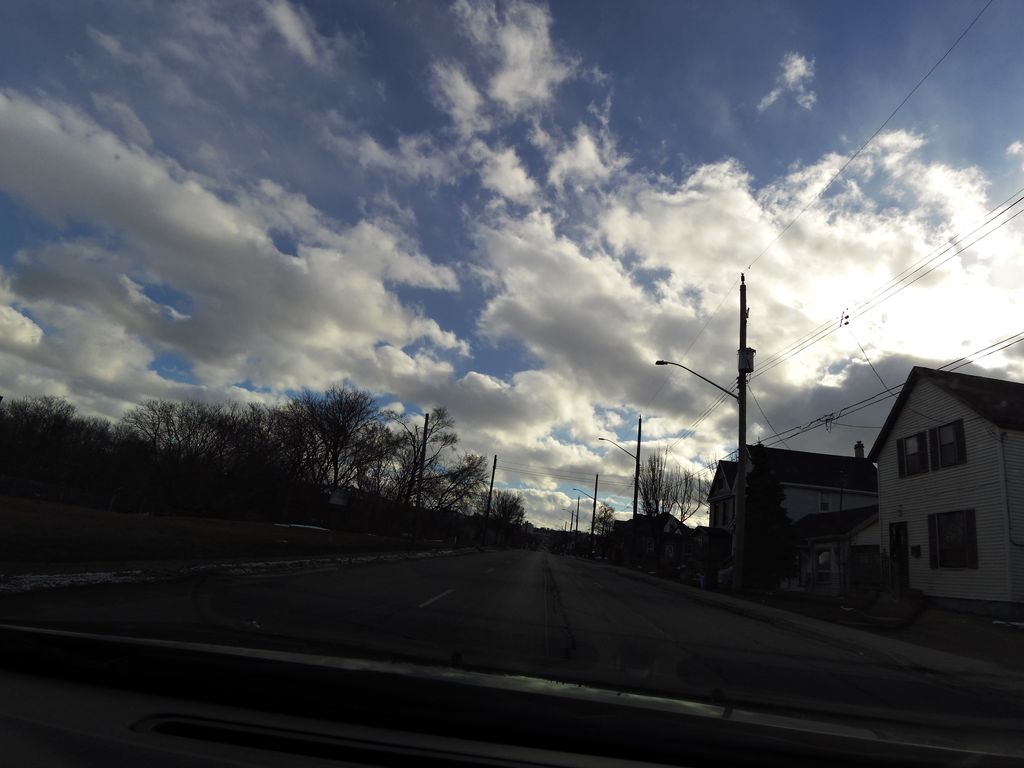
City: hamilton